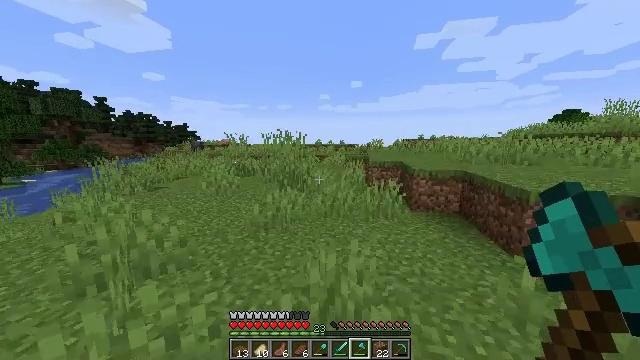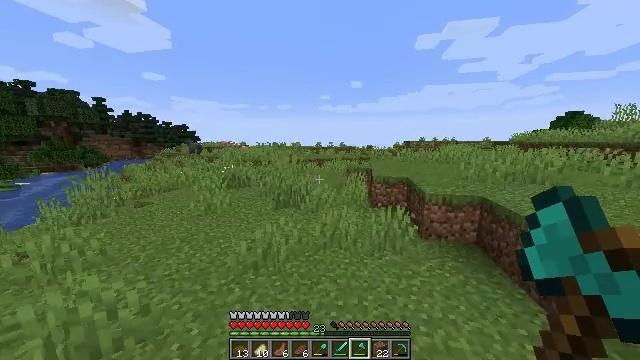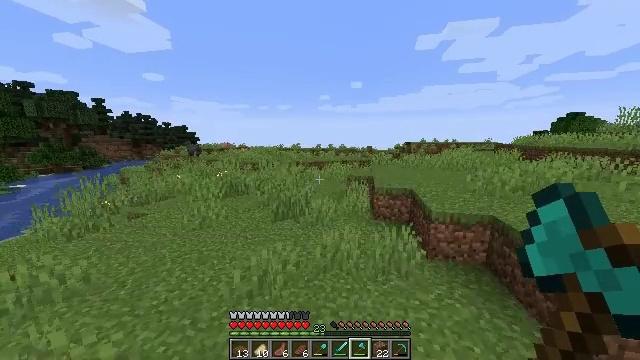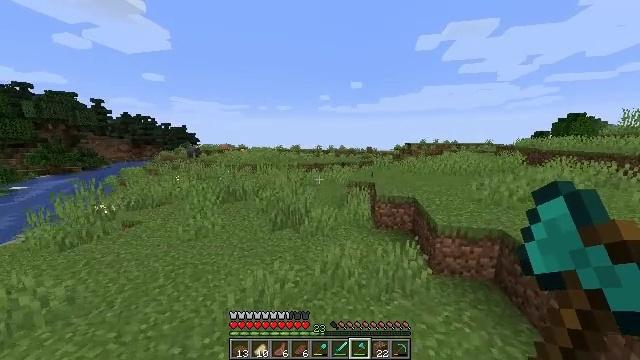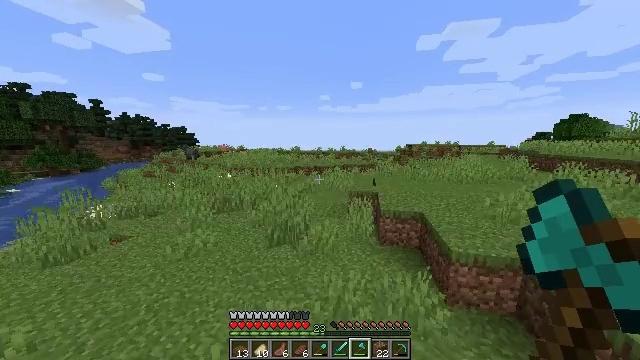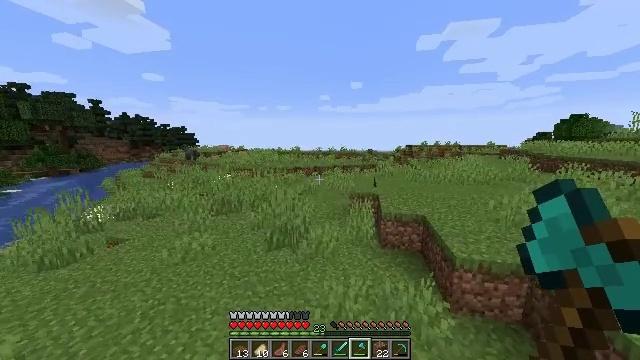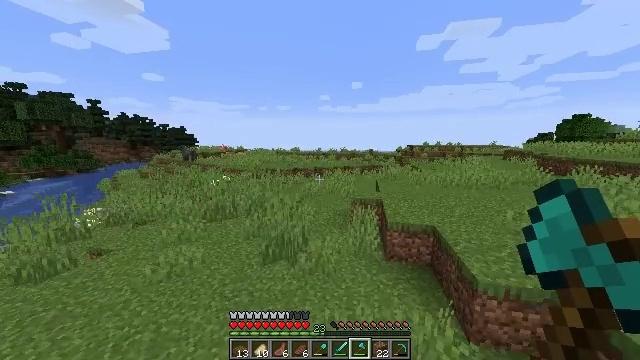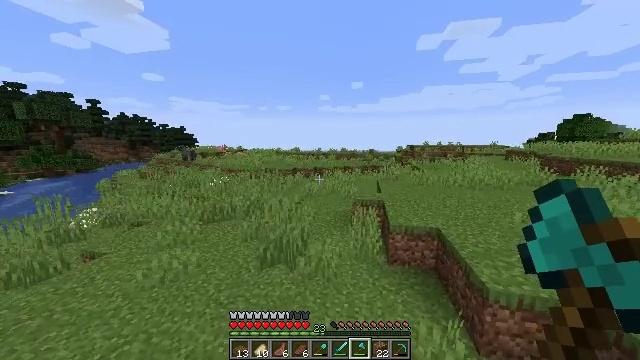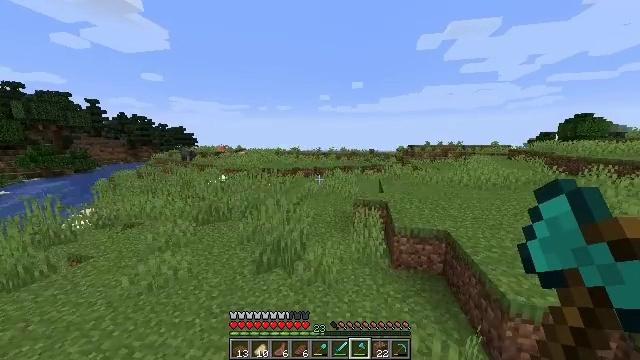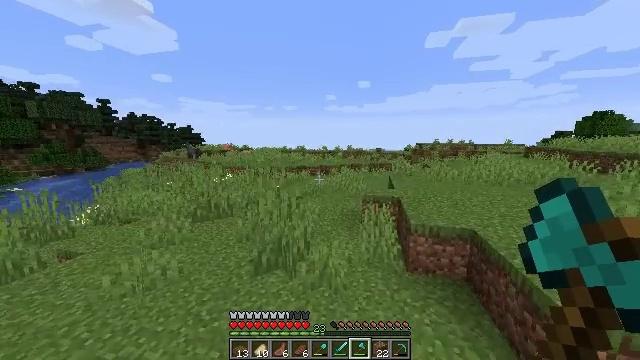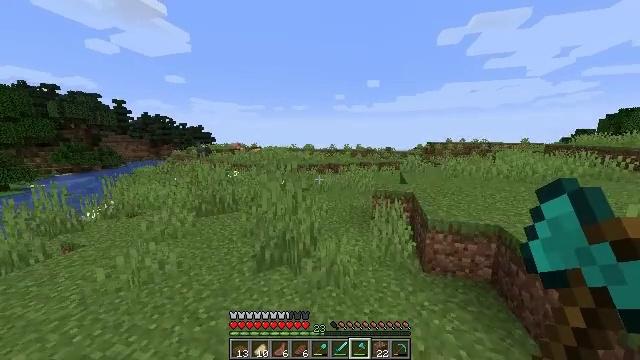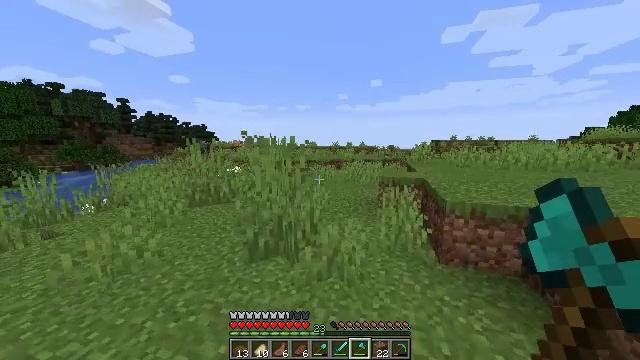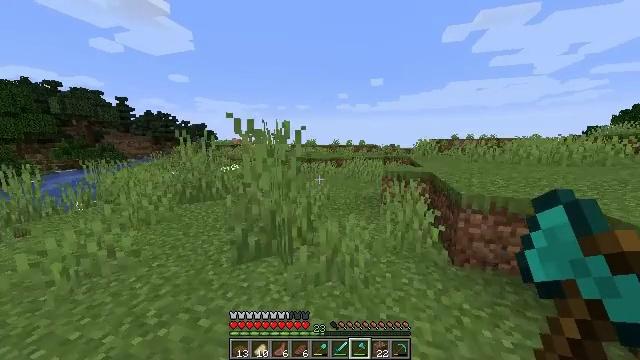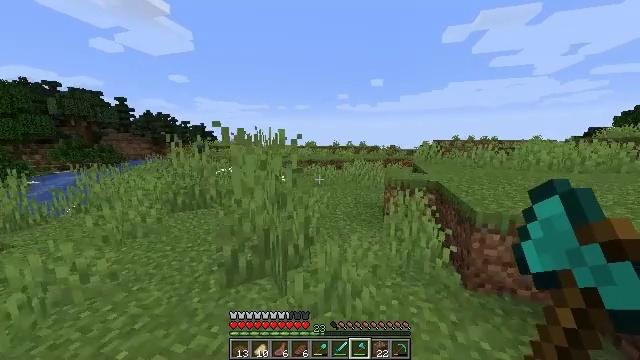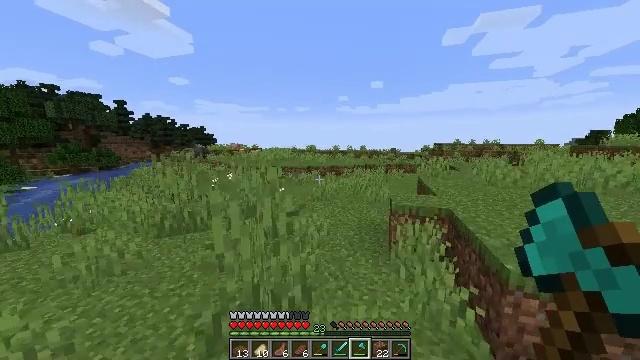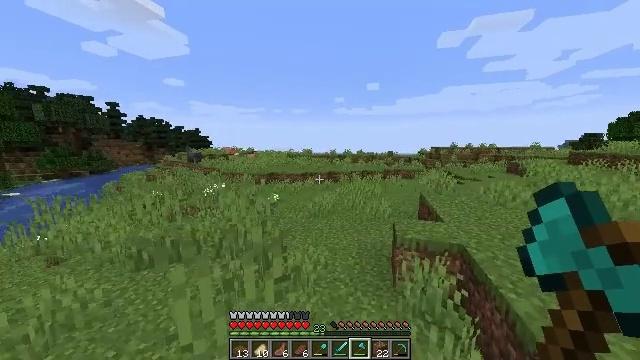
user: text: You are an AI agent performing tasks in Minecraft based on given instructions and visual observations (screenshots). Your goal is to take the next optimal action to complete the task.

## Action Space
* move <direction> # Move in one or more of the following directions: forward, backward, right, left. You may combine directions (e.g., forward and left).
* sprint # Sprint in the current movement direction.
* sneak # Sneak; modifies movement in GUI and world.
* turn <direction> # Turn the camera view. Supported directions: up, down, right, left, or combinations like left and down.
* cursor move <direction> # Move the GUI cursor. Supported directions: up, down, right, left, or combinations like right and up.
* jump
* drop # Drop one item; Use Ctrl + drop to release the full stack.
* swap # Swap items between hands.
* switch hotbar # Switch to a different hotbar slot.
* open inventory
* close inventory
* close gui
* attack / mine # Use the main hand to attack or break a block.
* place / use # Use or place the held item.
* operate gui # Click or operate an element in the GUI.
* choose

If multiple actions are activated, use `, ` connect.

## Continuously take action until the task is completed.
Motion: motion action
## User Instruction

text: Collect kelp plant from the sea.
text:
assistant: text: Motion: move forward, sprint, jump
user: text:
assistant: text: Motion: move forward, sprint, jump
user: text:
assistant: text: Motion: move forward, sprint, jump
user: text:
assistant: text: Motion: move forward, sprint, jump
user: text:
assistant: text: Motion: move forward, sprint, jump
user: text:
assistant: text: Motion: move forward, jump
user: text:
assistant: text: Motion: move forward, jump
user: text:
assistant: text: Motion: move forward, jump
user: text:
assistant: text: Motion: move forward, turn left, jump
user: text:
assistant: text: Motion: move forward, turn left, jump
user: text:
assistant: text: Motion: move forward, jump
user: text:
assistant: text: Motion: move forward, jump
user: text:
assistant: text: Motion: move forward, jump
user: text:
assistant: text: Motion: move forward, jump
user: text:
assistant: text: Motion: move forward, sprint, jump
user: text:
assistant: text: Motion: move forward, sprint, turn right, jump
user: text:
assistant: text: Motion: move forward, sprint, jump
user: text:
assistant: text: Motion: move forward, sprint, jump
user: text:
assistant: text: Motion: move forward, jump
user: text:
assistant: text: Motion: move forward, jump
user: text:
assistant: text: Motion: move forward, jump
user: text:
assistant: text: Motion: move forward, jump
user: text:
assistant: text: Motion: move forward, jump
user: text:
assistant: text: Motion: move forward, jump
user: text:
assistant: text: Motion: move forward, jump
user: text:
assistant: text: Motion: move forward, sprint, jump
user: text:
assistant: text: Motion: move forward, sprint, jump
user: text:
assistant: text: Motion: move forward, sprint, jump
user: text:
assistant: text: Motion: move forward, jump
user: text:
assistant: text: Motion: move forward, jump